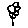
Label: flower